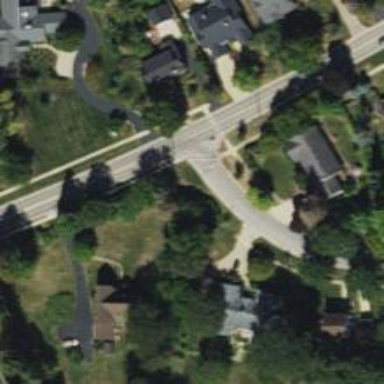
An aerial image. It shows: Crossing on the road.